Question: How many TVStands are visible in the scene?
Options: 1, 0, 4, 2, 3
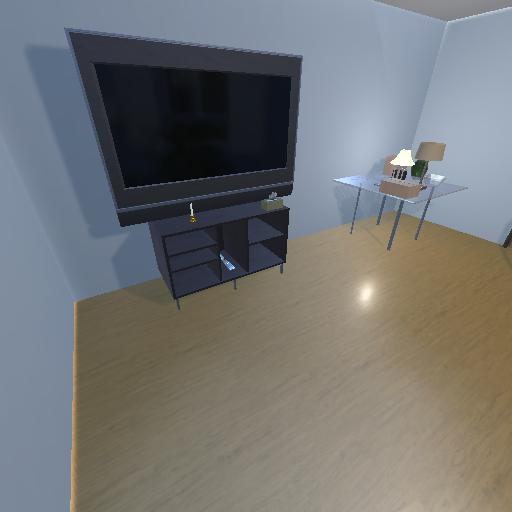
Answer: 1